Question: I have a little problem, I am trying to set an image inside a frame to the frame's size.
However, the Width and Height properties return garbage.
What am I doing wrong?
See gw, gh:

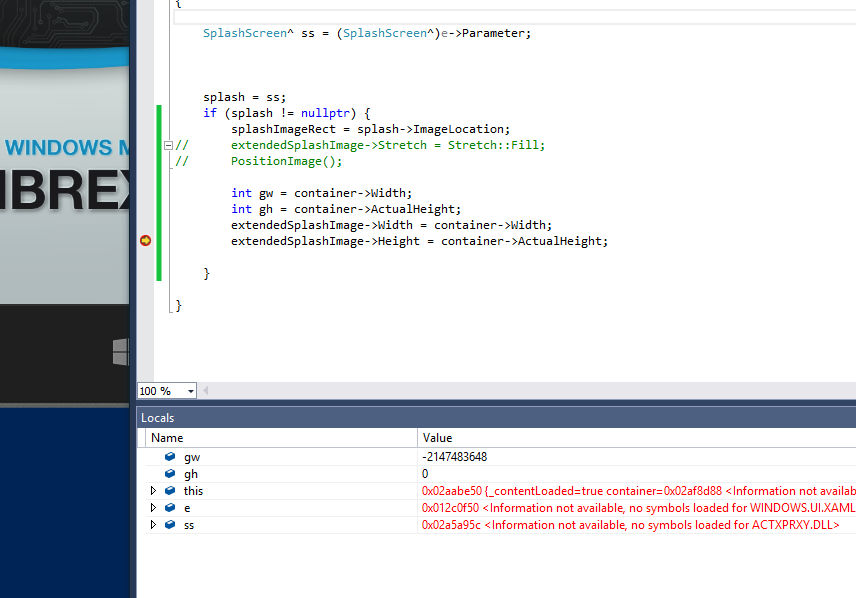
Answer: Listen for the 'WindowActivatedEventHandler' to get the size using 'ActualWidth'/'ActualHeight'. This ensures that the 'Window' is activated and the 'Frame' has been drawn before trying to get the height/width.